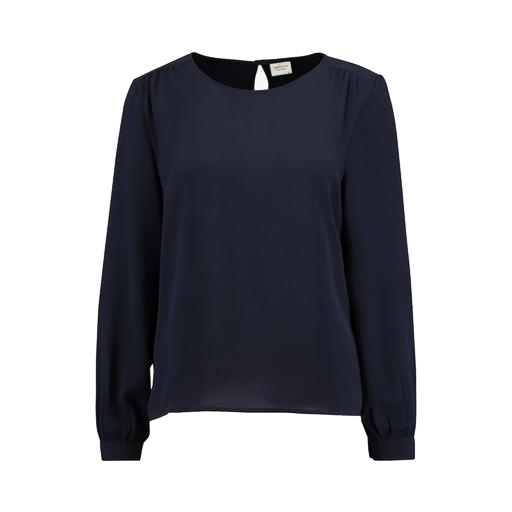
l/s blouse, her longsleeve top, longsleeved blouse, white background